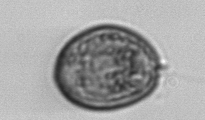
Label: Prorocentrum